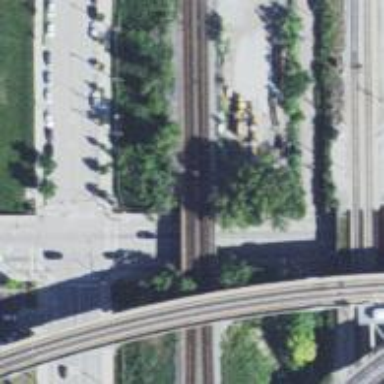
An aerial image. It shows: Bridge with electrified rail.